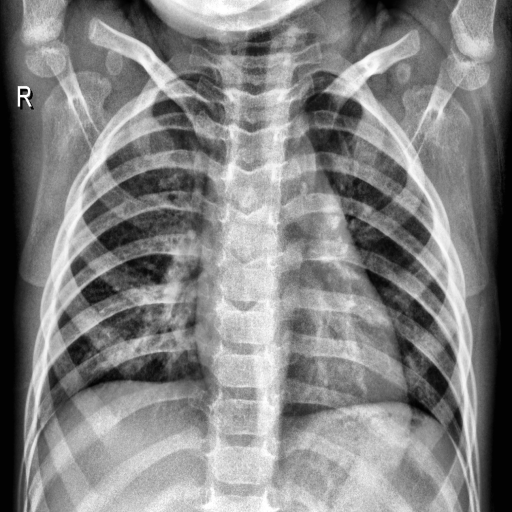
Finding: NORMAL